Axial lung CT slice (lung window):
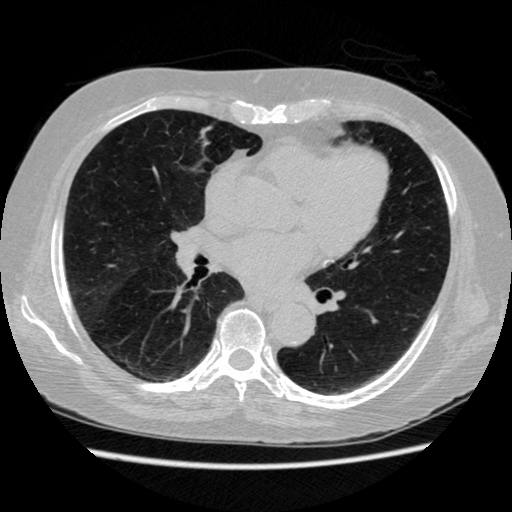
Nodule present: no